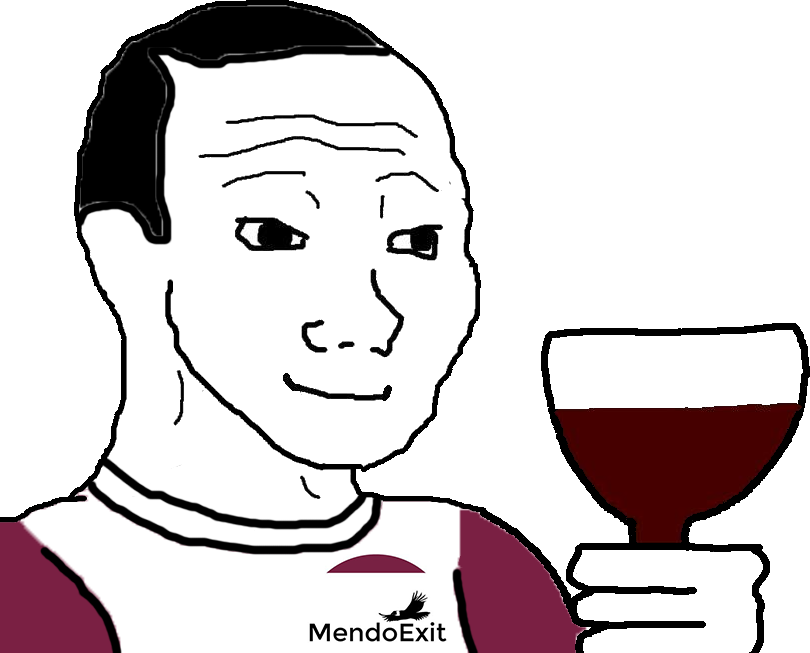
Label: 5_Bloomer